Field crop: tomato
Growth stage: 1
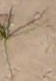
Species: cyperus